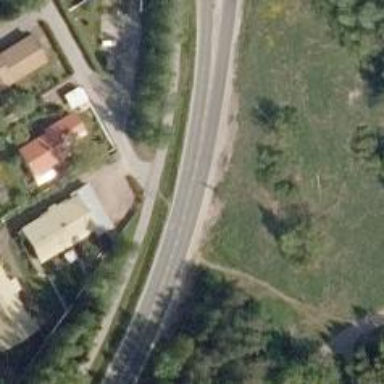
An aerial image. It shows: Asphalt cycleway.